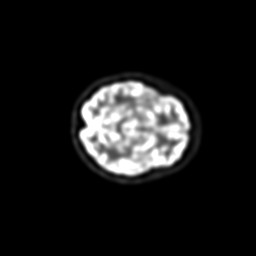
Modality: PET
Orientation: axial
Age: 53
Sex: female
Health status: ill